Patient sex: F
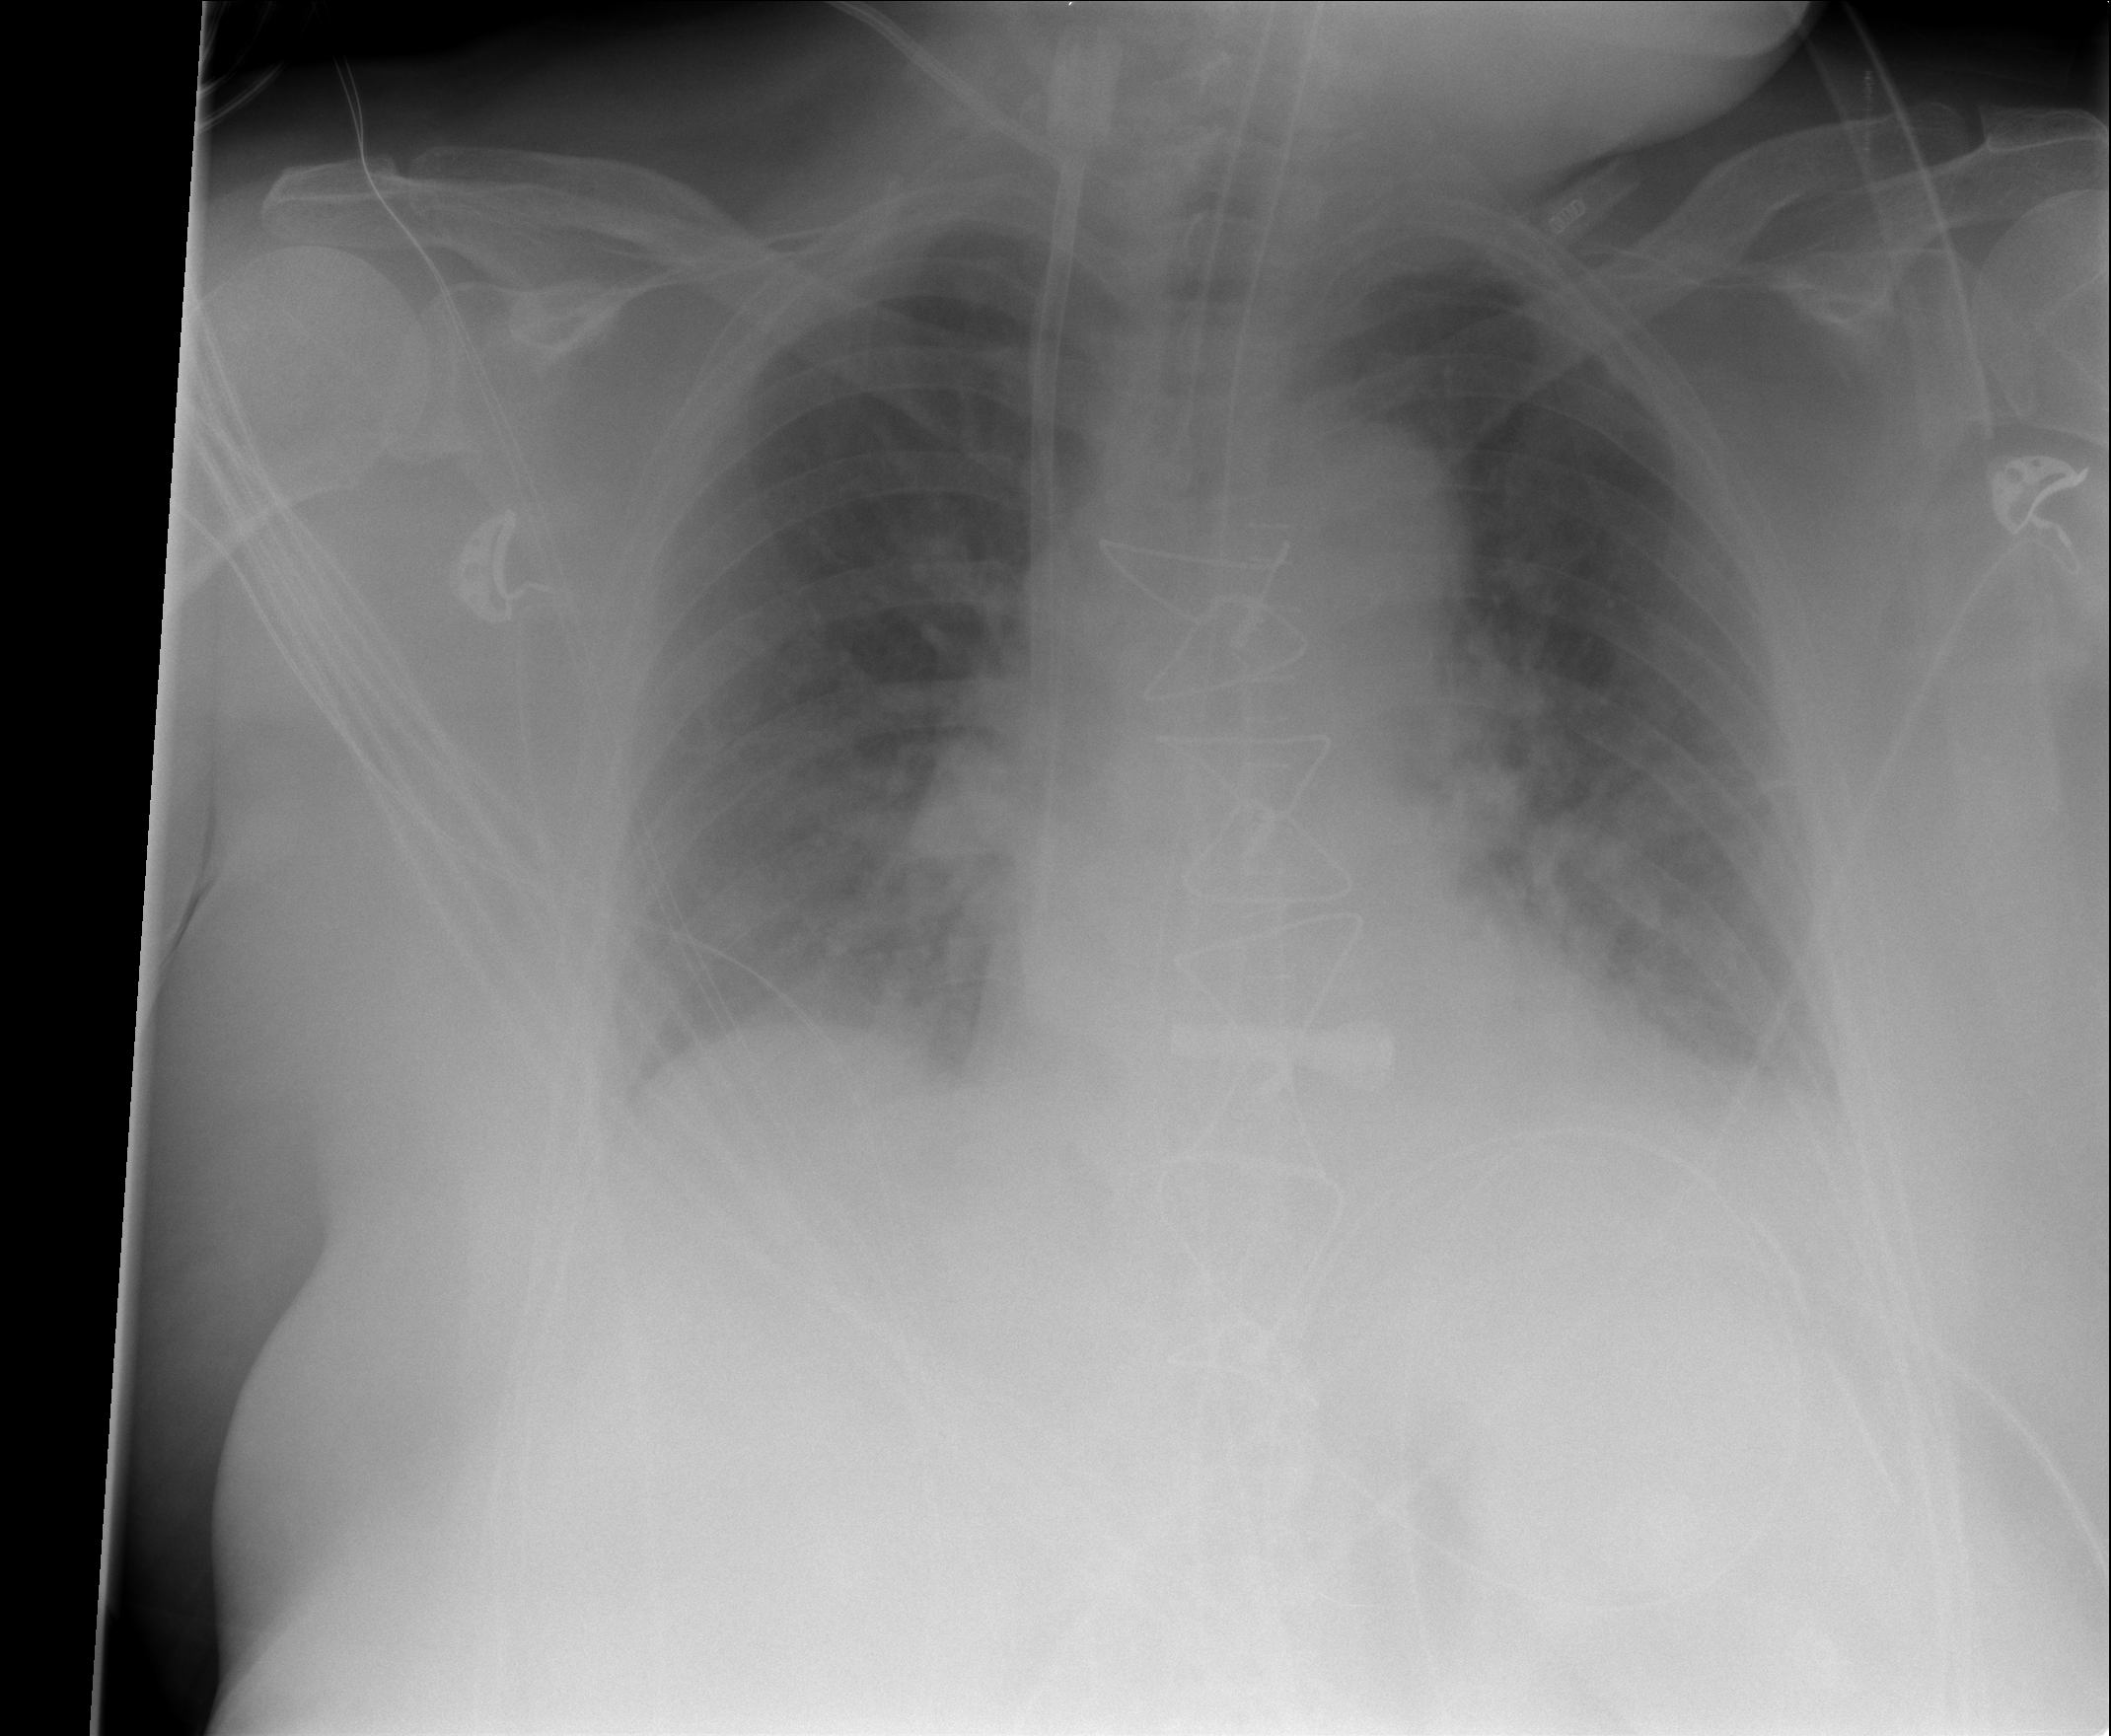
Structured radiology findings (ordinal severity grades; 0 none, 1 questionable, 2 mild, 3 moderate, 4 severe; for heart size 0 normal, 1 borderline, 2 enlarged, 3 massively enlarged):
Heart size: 0
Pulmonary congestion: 1
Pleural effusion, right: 0
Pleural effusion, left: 1
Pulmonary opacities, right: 0
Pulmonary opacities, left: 0
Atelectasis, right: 1
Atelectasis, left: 2